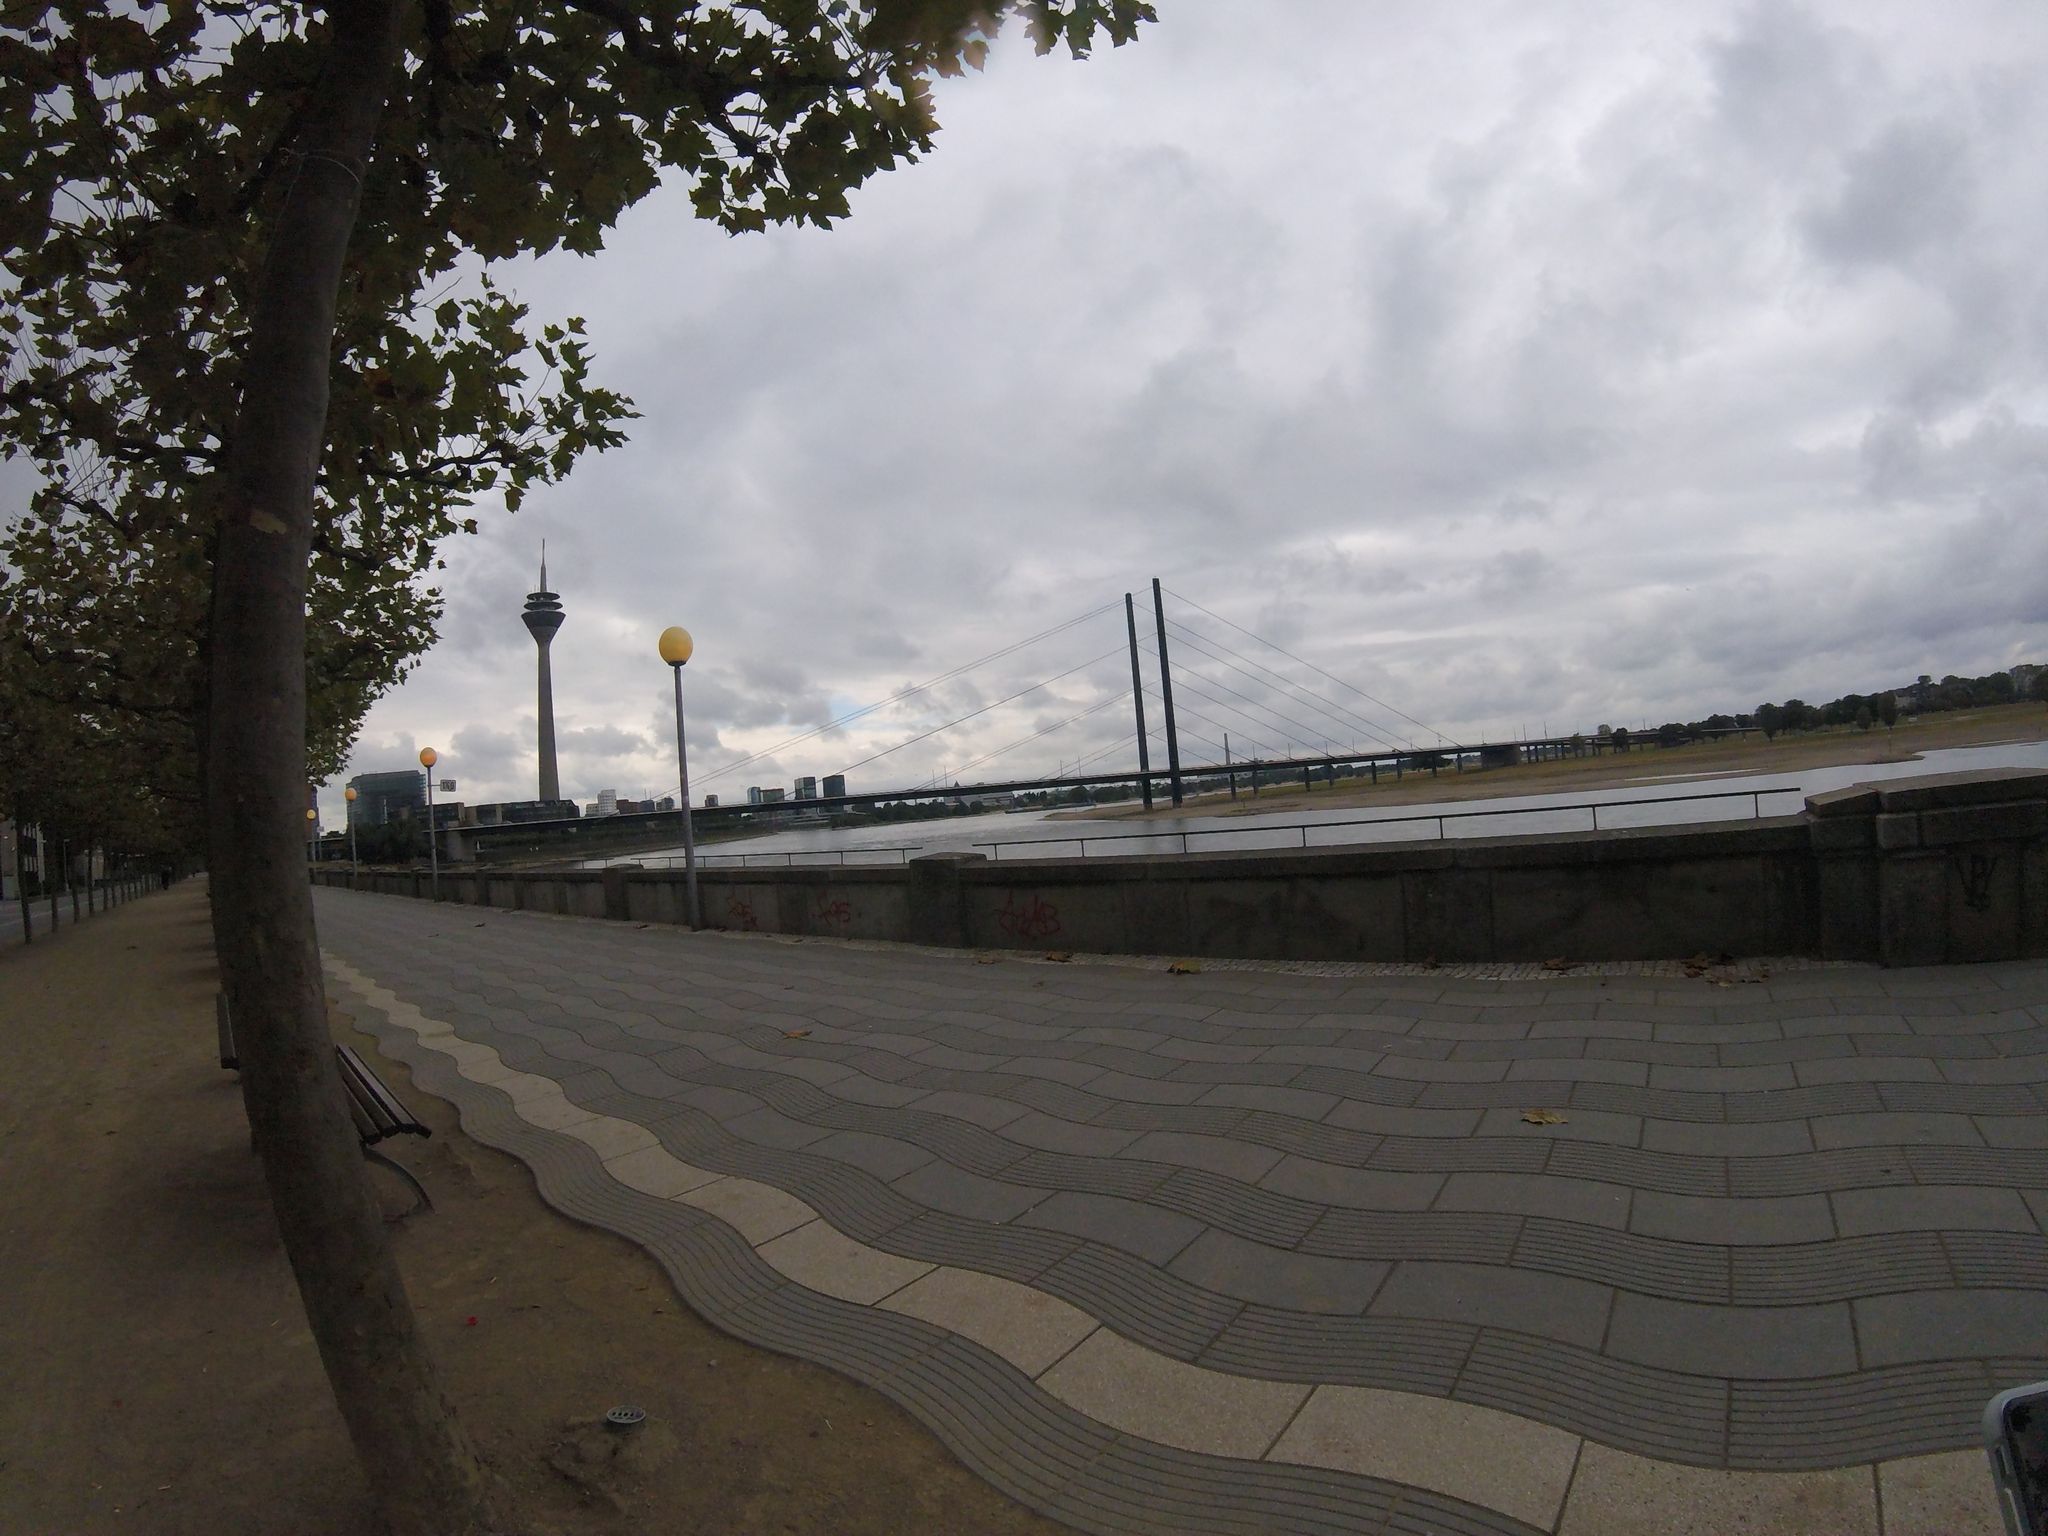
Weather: cloudy
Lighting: day
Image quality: good
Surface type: cycling surface
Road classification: steps, pedestrian, footway
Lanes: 3, 2
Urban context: urban centre
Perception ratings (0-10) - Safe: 3.62, Lively: 2.32, Beautiful: 6.79, Boring: 2.87, Depressing: 7.01, Wealthy: 4.07